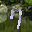
Label: 7